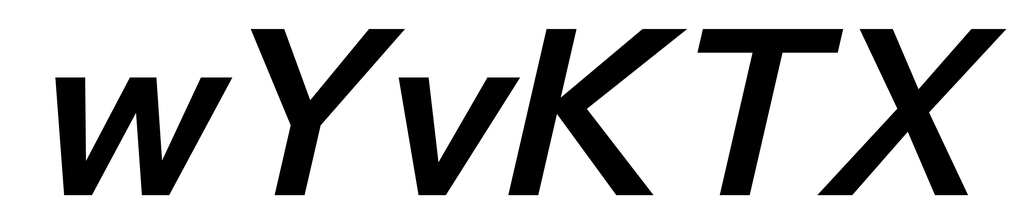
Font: InstrumentSans-Italic_SemiBold_Italic